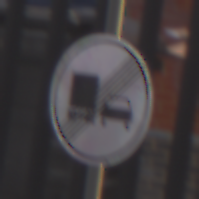
Verkehrszeichen: EndeUeberholverbotKraftfahrzeuge
Umgebung: Outdoor, Urban
Tageszeit: MorningAfternoon
Wetter: Overcast
Licht: Natural
Jahreszeit: NotSpecified
Kontrast: LowContrast